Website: lowes
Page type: cart
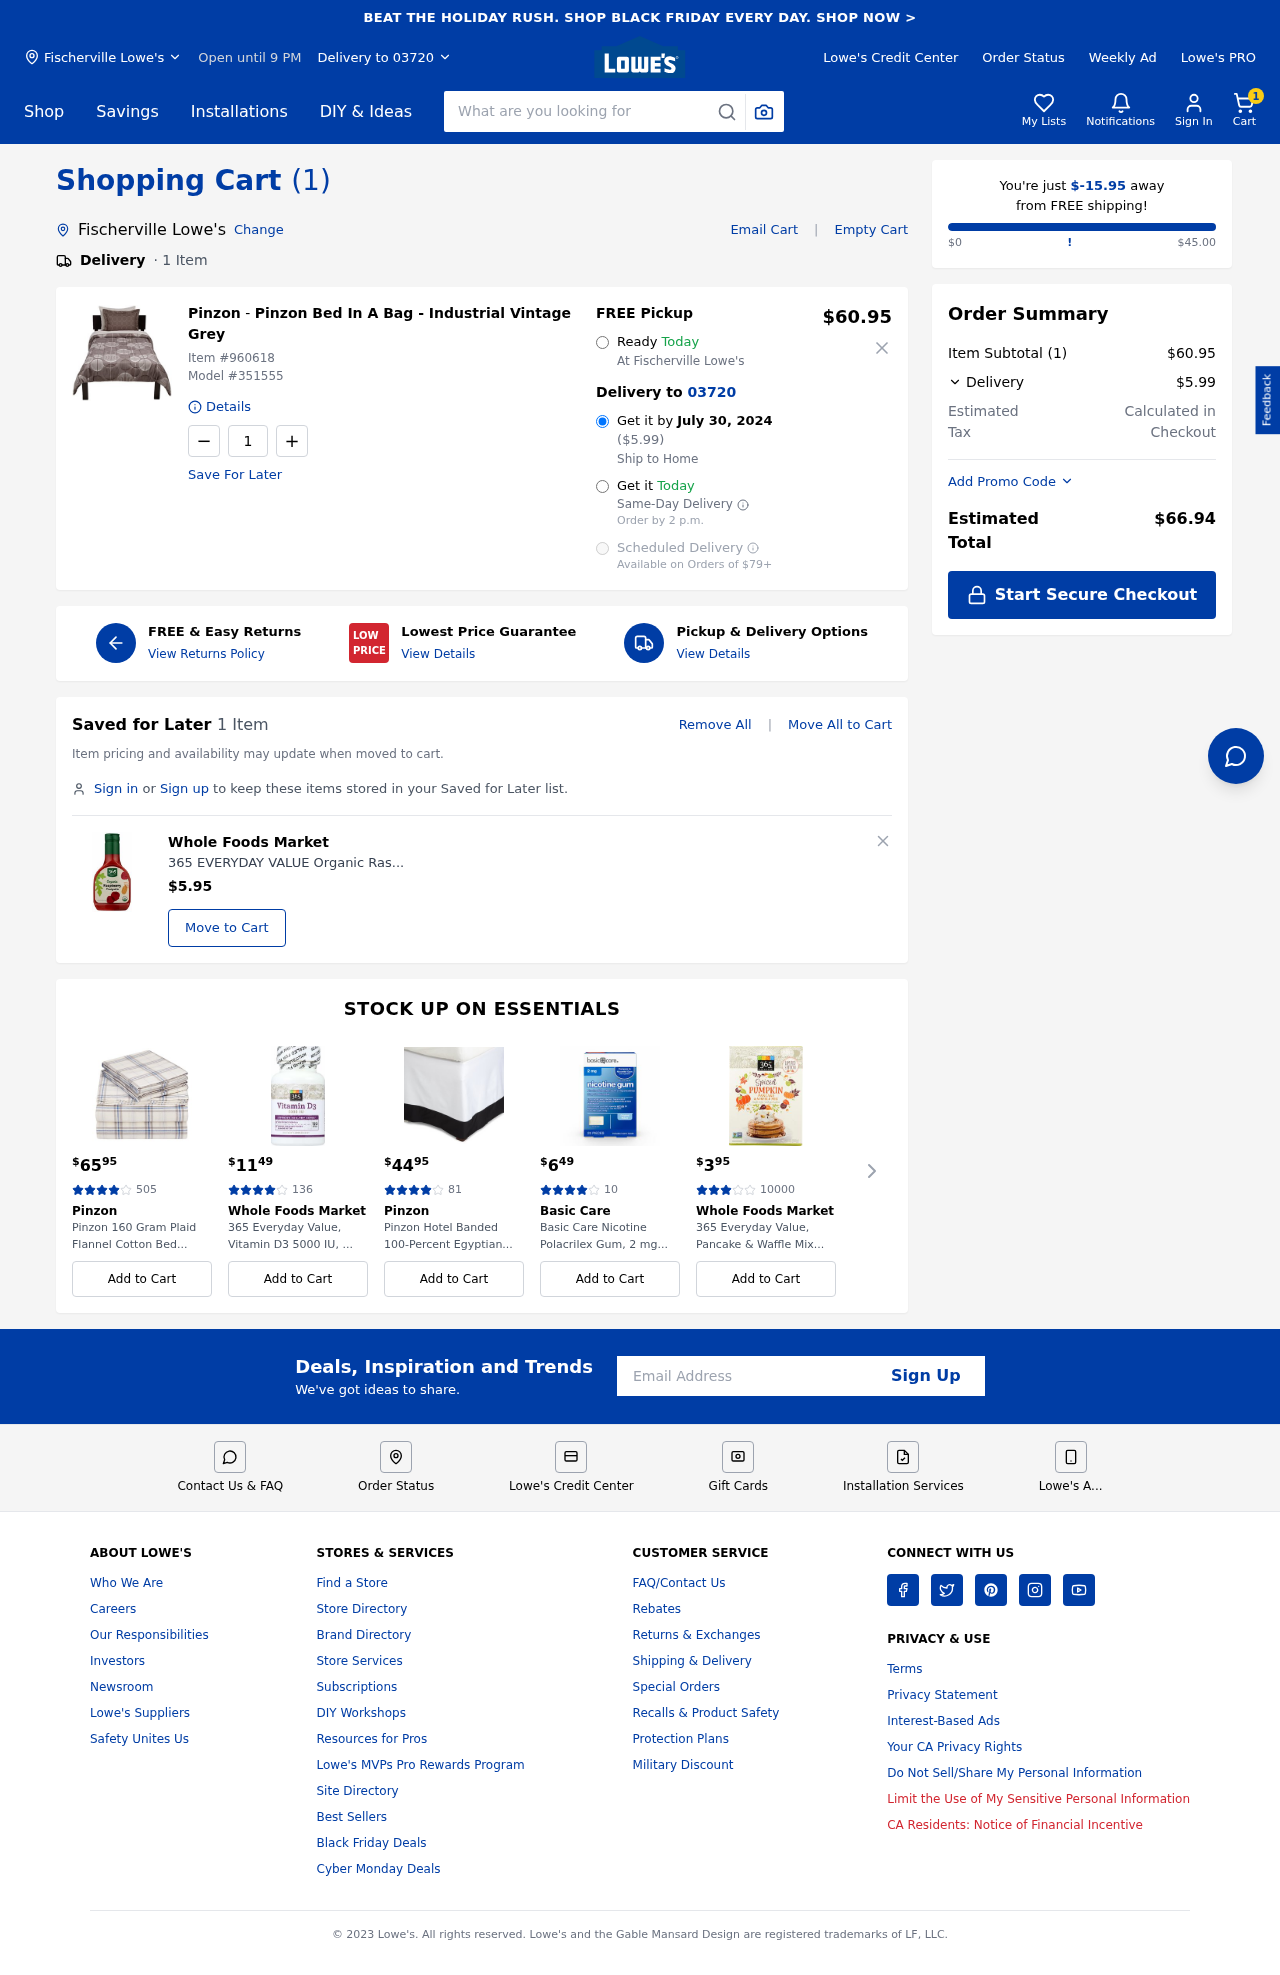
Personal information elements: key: PII_CITY
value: Fischerville Lowe's
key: PII_EMAIL
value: candice.shannon@yahoo.com
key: PII_POSTCODE
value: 03720
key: PII_CITY2
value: Fischerville Lowe's
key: PII_CITY3
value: Fischerville
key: PII_POSTCODE2
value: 03720
Product elements: key: PRODUCT1_BRAND
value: Pinzon
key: PRODUCT1_NAME
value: Pinzon Bed In A Bag - Industrial Vintage Grey
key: PRODUCT1_PRICE
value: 60.95
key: PRODUCT1_QUANTITY
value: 1
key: PRODUCT2_BRAND
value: Whole Foods Market
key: PRODUCT2_NAME
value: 365 EVERYDAY VALUE Organic Raspberry Vinaigrette, 16 FZ
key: PRODUCT2_PRICE
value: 5.95
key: PRODUCT1_ITEM_NUMBER
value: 960618
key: PRODUCT1_MODEL_NUMBER
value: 351555
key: PRODUCT3_PRICE
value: $6595
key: PRODUCT3_NUM_RATINGS
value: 505
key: PRODUCT3_BRAND
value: Pinzon
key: PRODUCT3_NAME
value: Pinzon 160 Gram Plaid Flannel Cotton Bed...
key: PRODUCT4_PRICE
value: $1149
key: PRODUCT4_NUM_RATINGS
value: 136
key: PRODUCT4_BRAND
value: Whole Foods Market
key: PRODUCT4_NAME
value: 365 Everyday Value, Vitamin D3 5000 IU, ...
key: PRODUCT5_PRICE
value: $4495
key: PRODUCT5_NUM_RATINGS
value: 81
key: PRODUCT5_BRAND
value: Pinzon
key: PRODUCT5_NAME
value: Pinzon Hotel Banded 100-Percent Egyptian...
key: PRODUCT6_PRICE
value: $649
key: PRODUCT6_NUM_RATINGS
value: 10
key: PRODUCT6_BRAND
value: Basic Care
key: PRODUCT6_NAME
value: Basic Care Nicotine Polacrilex Gum, 2 mg...
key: PRODUCT7_PRICE
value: $395
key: PRODUCT7_NUM_RATINGS
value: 10000
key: PRODUCT7_BRAND
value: Whole Foods Market
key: PRODUCT7_NAME
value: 365 Everyday Value, Pancake & Waffle Mix...
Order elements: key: ORDER_NUM_ITEMS
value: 1
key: ORDER_DELIVERY_DATE
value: July 30, 2024
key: ORDER_SHIPPING_COST2
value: $5.99
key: ORDER_SHIPPING_AWAY
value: $-15.95
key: ORDER_SUBTOTAL
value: $60.95
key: ORDER_SHIPPING_COST
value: $5.99
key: ORDER_TOTAL
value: $66.94
Search elements: key: HEADER_SEARCH
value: What are you looking for
Other elements: key: SAVED_NUM_ITEMS
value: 1 Item